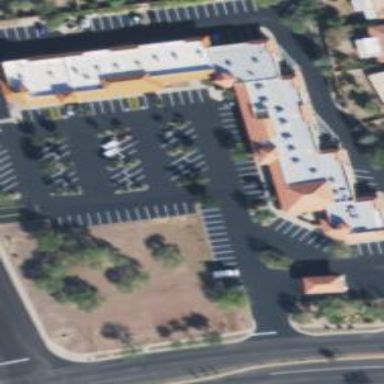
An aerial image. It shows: Retail building.